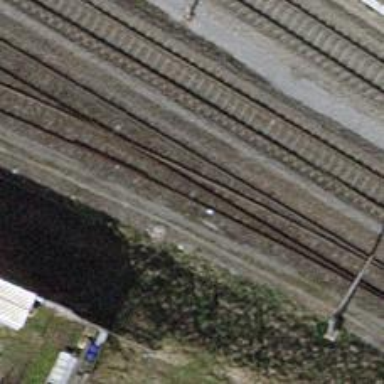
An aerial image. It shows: Rail siding with electrified tracks using contact line.